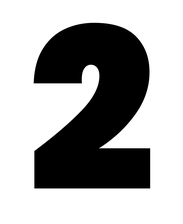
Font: Poppins-Black